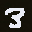
Label: 3